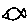
Label: fish